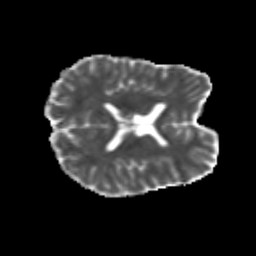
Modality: MD
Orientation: axial
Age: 29
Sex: male
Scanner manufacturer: siemens
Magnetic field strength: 3 T
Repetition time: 3.5 s
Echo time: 0.113 s